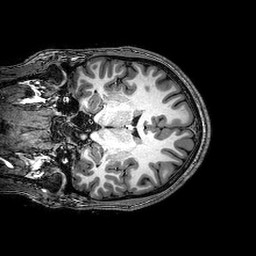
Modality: T1w
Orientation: coronal
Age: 24
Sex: male
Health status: healthy
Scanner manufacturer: philips
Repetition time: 0.008314 s
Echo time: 0.00383 s